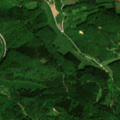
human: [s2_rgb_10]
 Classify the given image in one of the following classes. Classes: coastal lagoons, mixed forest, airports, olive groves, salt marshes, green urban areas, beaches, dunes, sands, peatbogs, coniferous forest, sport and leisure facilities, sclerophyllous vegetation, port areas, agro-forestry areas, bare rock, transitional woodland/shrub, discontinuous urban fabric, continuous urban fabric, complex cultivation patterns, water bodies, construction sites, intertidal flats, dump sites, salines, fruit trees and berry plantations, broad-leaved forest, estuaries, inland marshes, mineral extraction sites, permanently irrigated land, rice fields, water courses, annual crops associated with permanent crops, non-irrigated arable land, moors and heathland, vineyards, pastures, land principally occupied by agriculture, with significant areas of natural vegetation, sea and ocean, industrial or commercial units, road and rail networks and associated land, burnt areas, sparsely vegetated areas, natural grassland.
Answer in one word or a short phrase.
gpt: discontinuous urban fabric, pastures, land principally occupied by agriculture, with significant areas of natural vegetation, broad-leaved forest, mixed forest